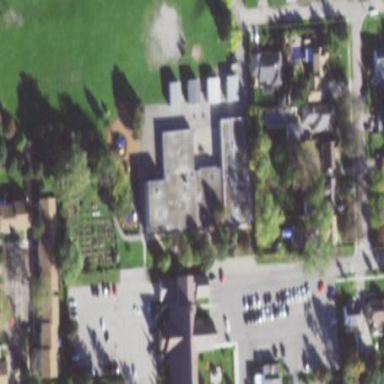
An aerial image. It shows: School building.